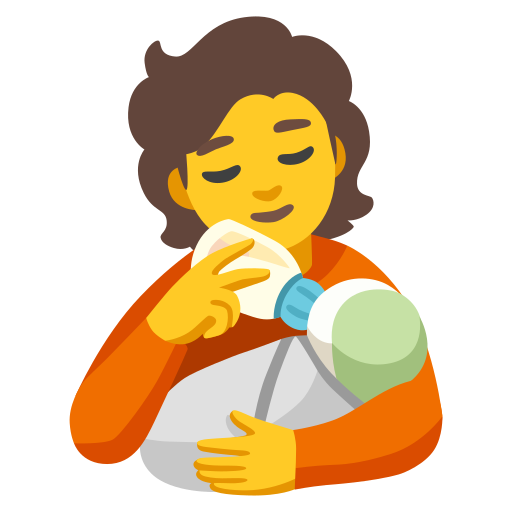
Emoji: 🧑‍🍼